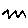
Label: zigzag